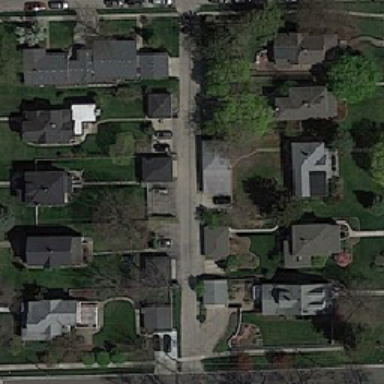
There are two columns of gray roof houses and gardens .